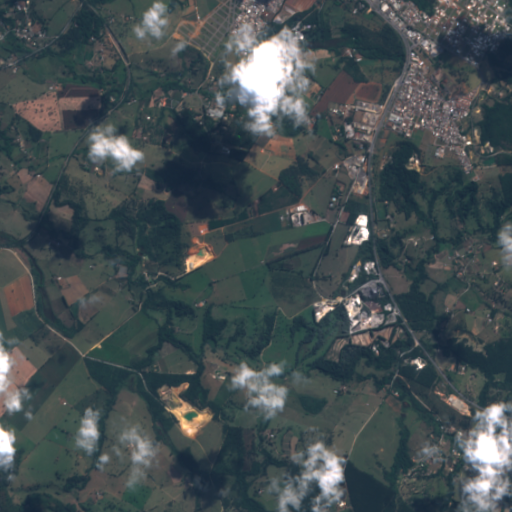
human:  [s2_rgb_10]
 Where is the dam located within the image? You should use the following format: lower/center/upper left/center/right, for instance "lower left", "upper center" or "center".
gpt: The dam is located in the lower right of the image.
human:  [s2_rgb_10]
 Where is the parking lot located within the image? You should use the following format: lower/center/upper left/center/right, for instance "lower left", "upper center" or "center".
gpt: The parking lot is located in the upper right of the image.
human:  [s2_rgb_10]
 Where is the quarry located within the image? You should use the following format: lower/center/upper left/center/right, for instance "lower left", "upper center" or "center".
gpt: The quarry is located in the lower left of the image.
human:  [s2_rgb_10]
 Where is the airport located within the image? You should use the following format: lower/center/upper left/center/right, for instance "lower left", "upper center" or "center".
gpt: There is no airport in the image.